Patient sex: M
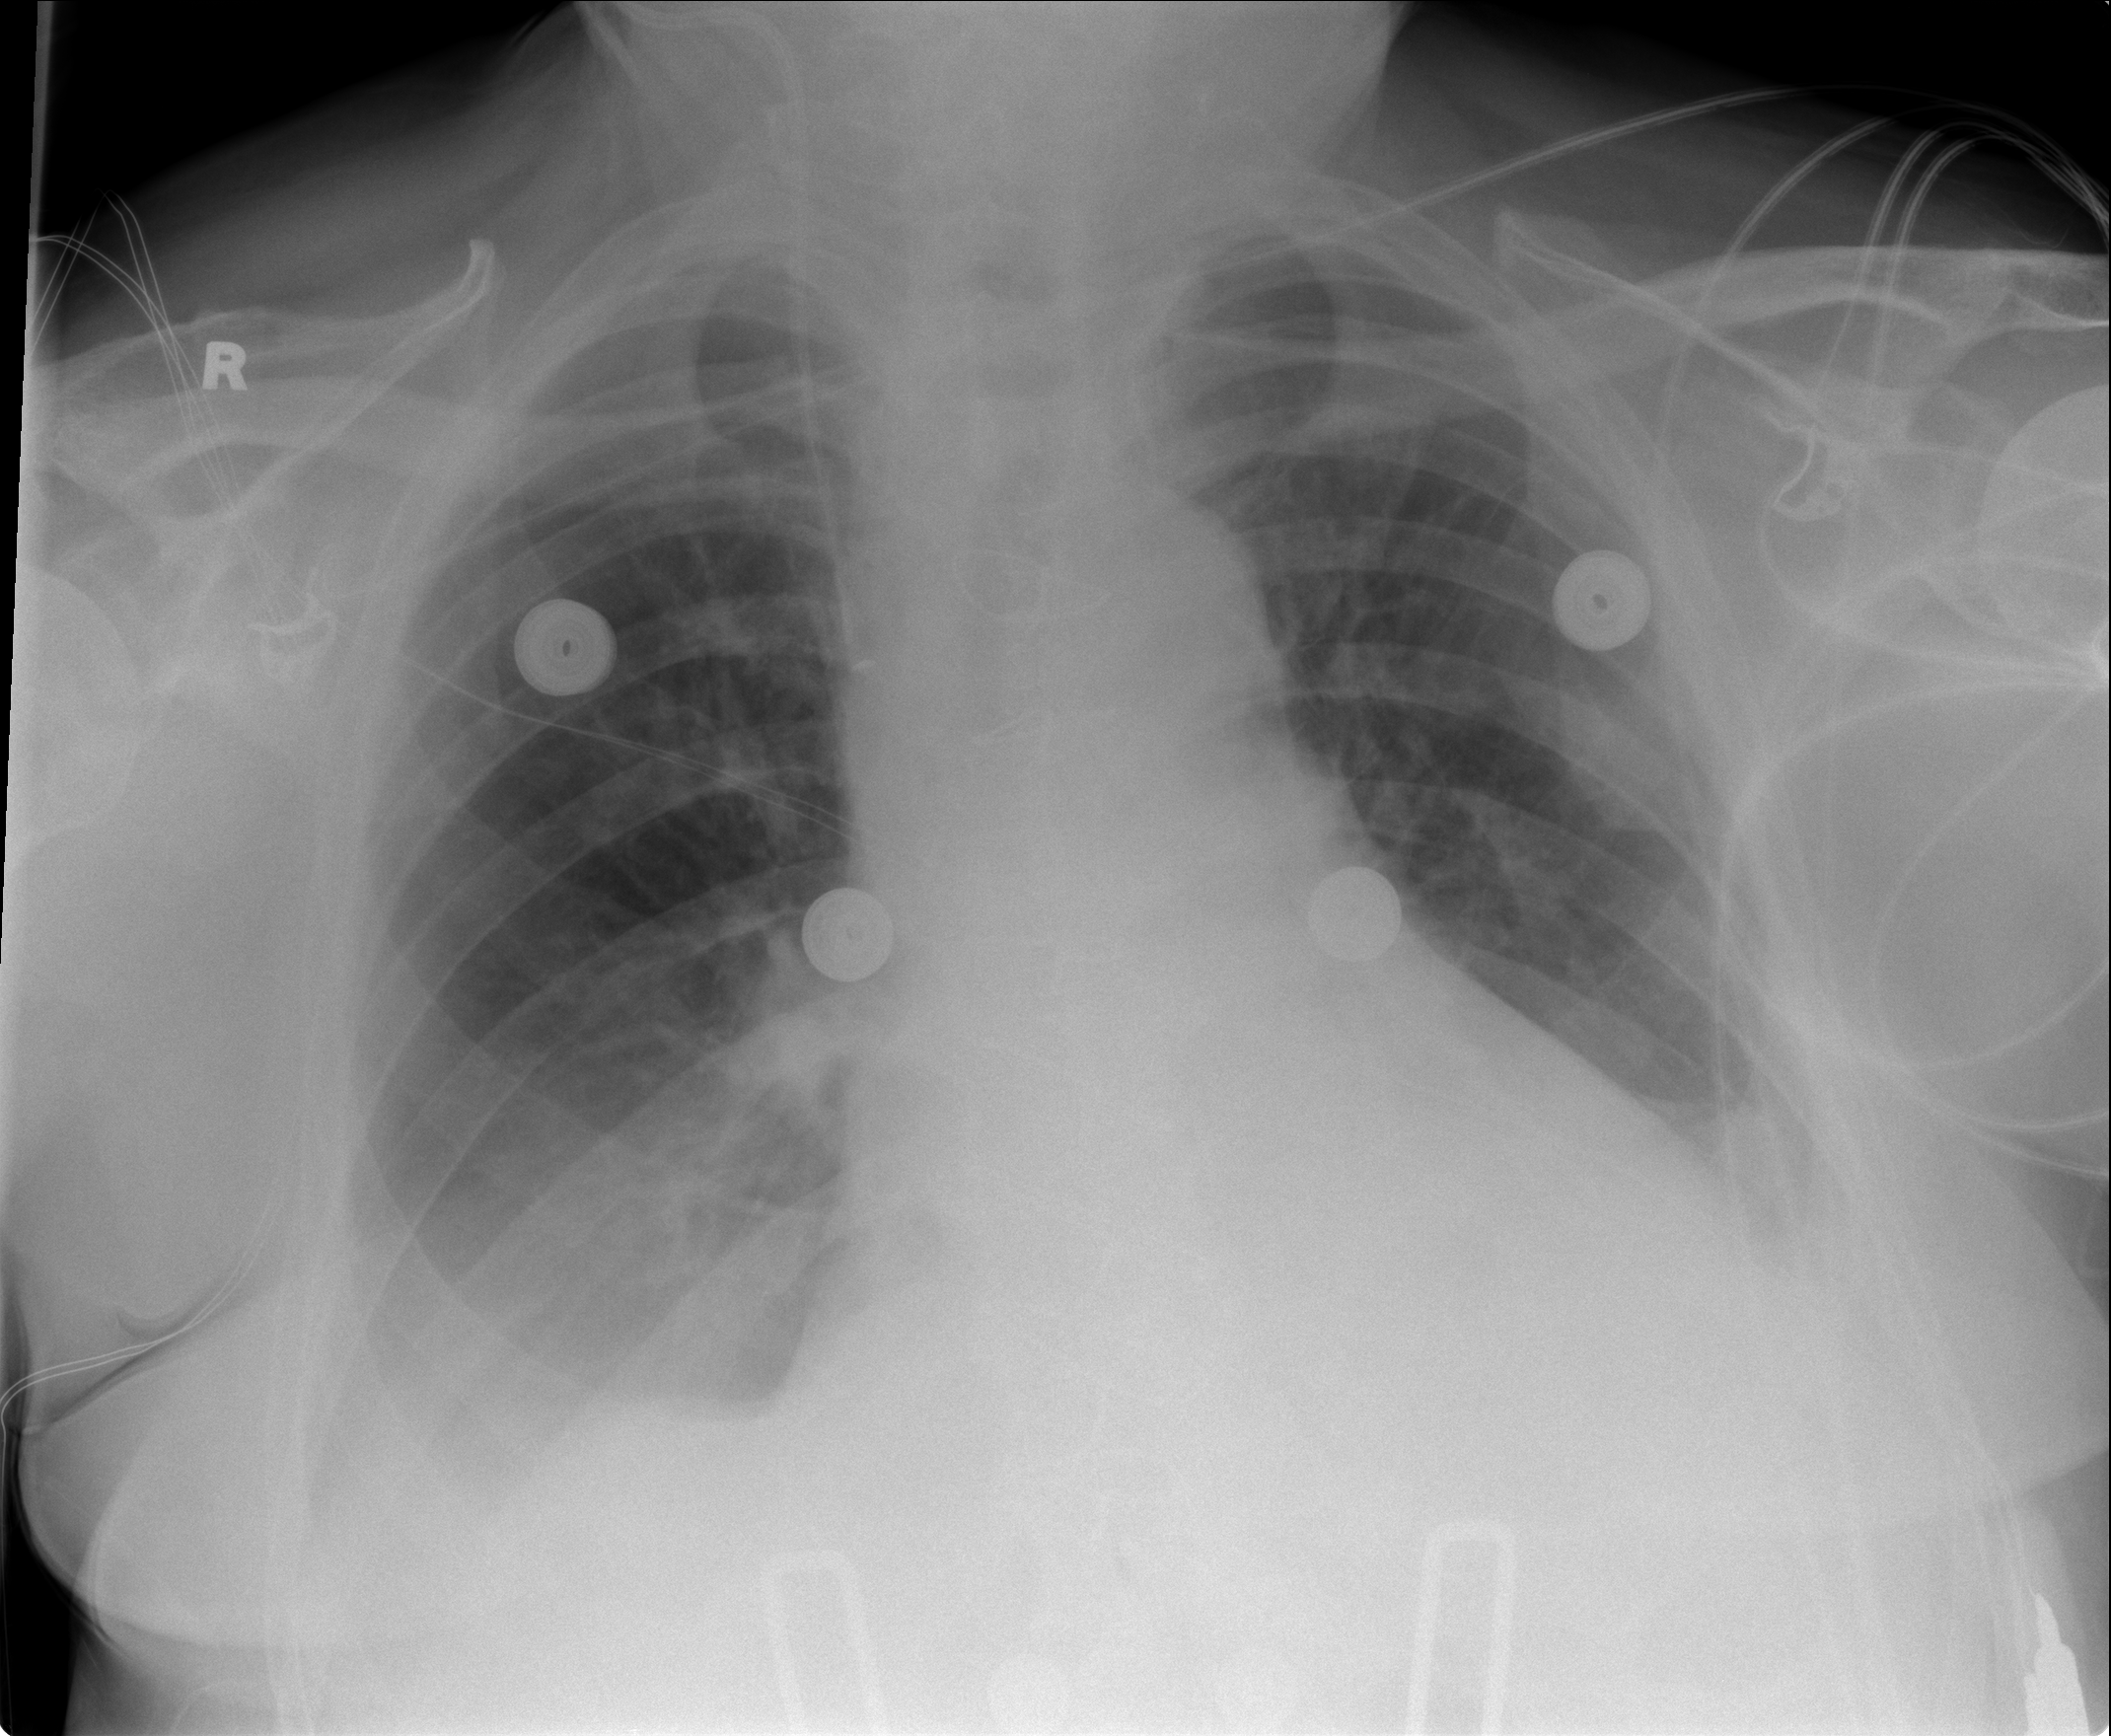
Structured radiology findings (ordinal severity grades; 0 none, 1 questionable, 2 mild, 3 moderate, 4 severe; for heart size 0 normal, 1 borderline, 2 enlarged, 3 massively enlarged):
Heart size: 2
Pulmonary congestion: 1
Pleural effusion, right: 2
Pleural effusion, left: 2
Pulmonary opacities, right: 0
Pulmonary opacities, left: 0
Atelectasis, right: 2
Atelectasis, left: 2